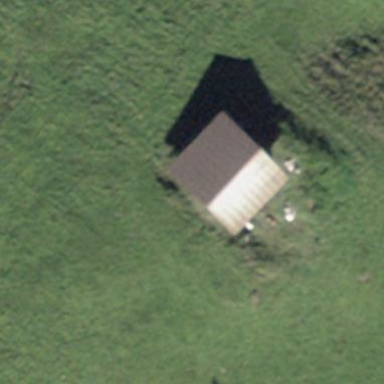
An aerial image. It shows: Rural barn.